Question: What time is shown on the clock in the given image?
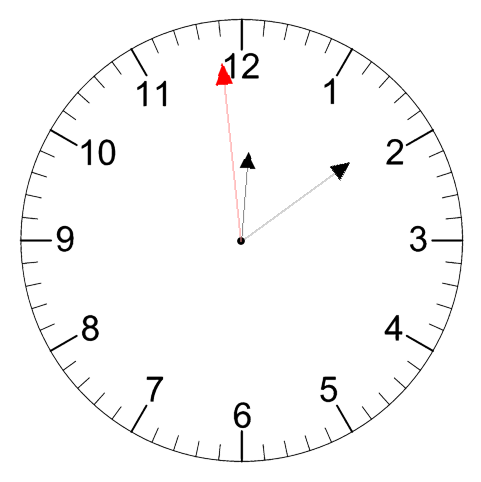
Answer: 12:08:59